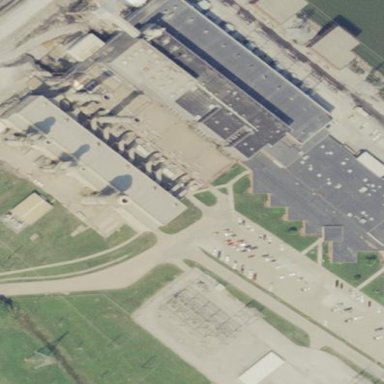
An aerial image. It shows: Industrial building housing coal power plant that produces electricity.